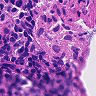
Metastatic tissue present: no